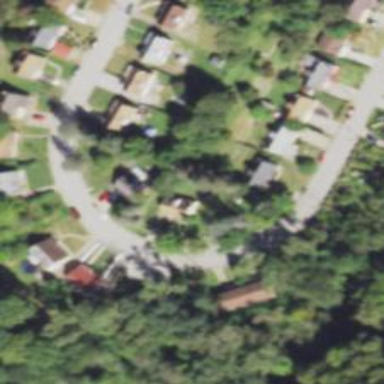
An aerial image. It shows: Driveway.